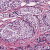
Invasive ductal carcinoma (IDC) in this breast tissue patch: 1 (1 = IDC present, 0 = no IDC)